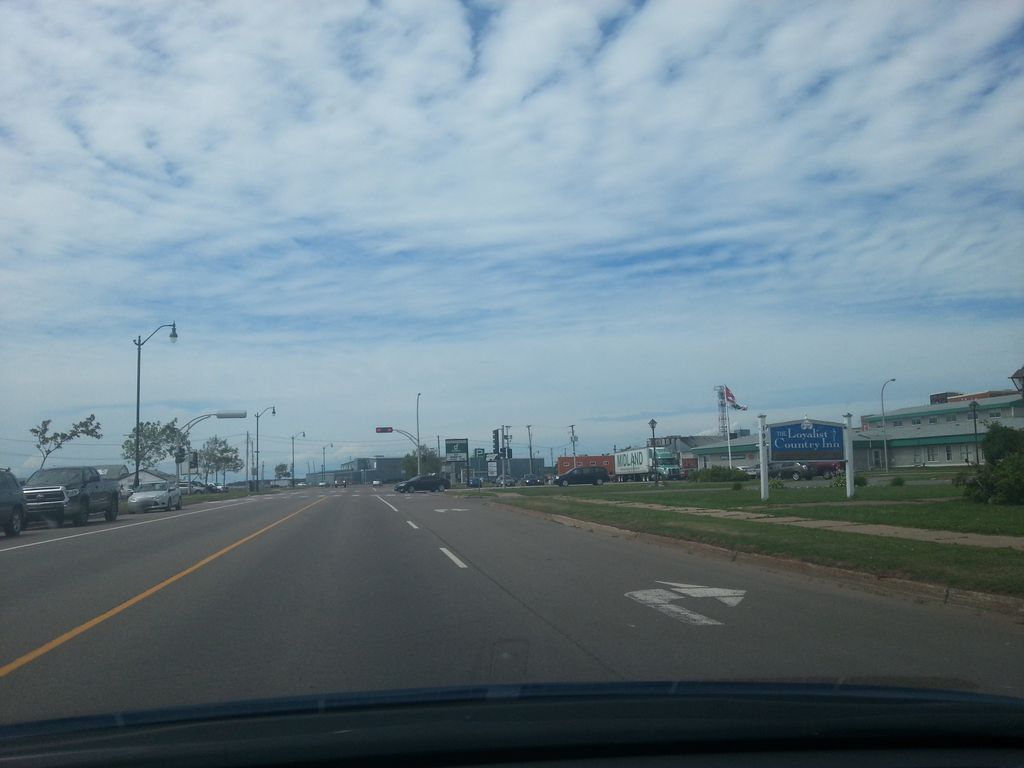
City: charlottetown